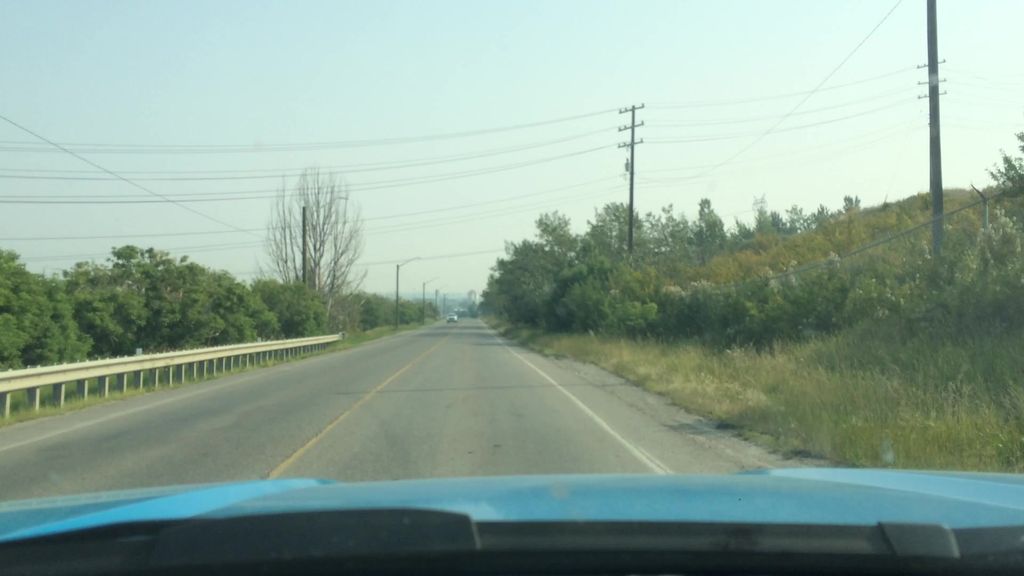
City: calgary